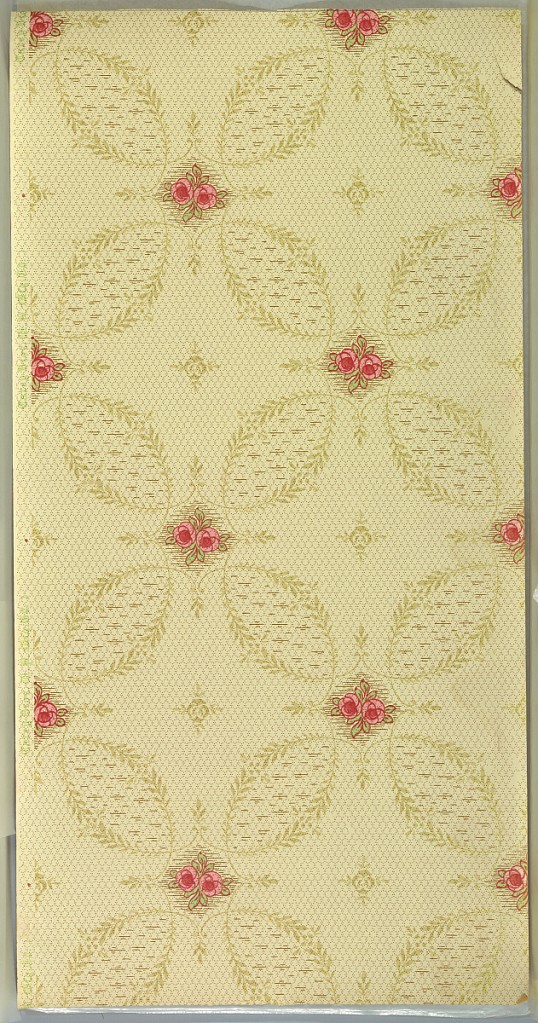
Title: Ceiling paper
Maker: Carey Bros. W.P. Mfg. Co., Philadelphia, Pennsylvania, founded 1882
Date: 1905–1915
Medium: Machine-printed paper
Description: Pink two-flower bouquets between four scrolling lag-and-feather petal-like shapes. Fleurons in resulting negative space. Background has dotted hexagonal grid. Printed in pinks, greens, tan, and brown. Ground is cream.
Printed in selvedge: "Carey Bros. W. P. Mfg. Co."